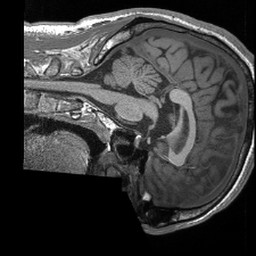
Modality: T1w
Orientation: sagittal
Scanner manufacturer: siemens
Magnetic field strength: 3 T
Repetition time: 2.4 s
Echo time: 0.00213 s